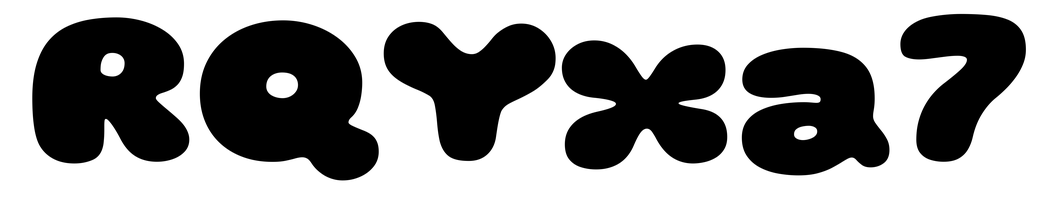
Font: Gluten_Black